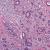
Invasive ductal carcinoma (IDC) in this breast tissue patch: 1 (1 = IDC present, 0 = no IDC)